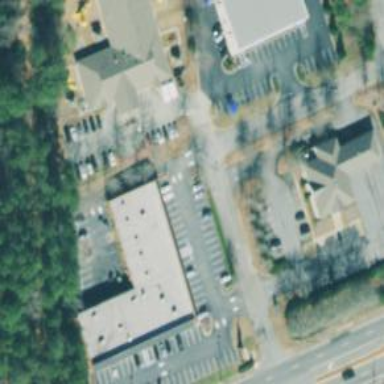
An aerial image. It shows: Retail building.